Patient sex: F
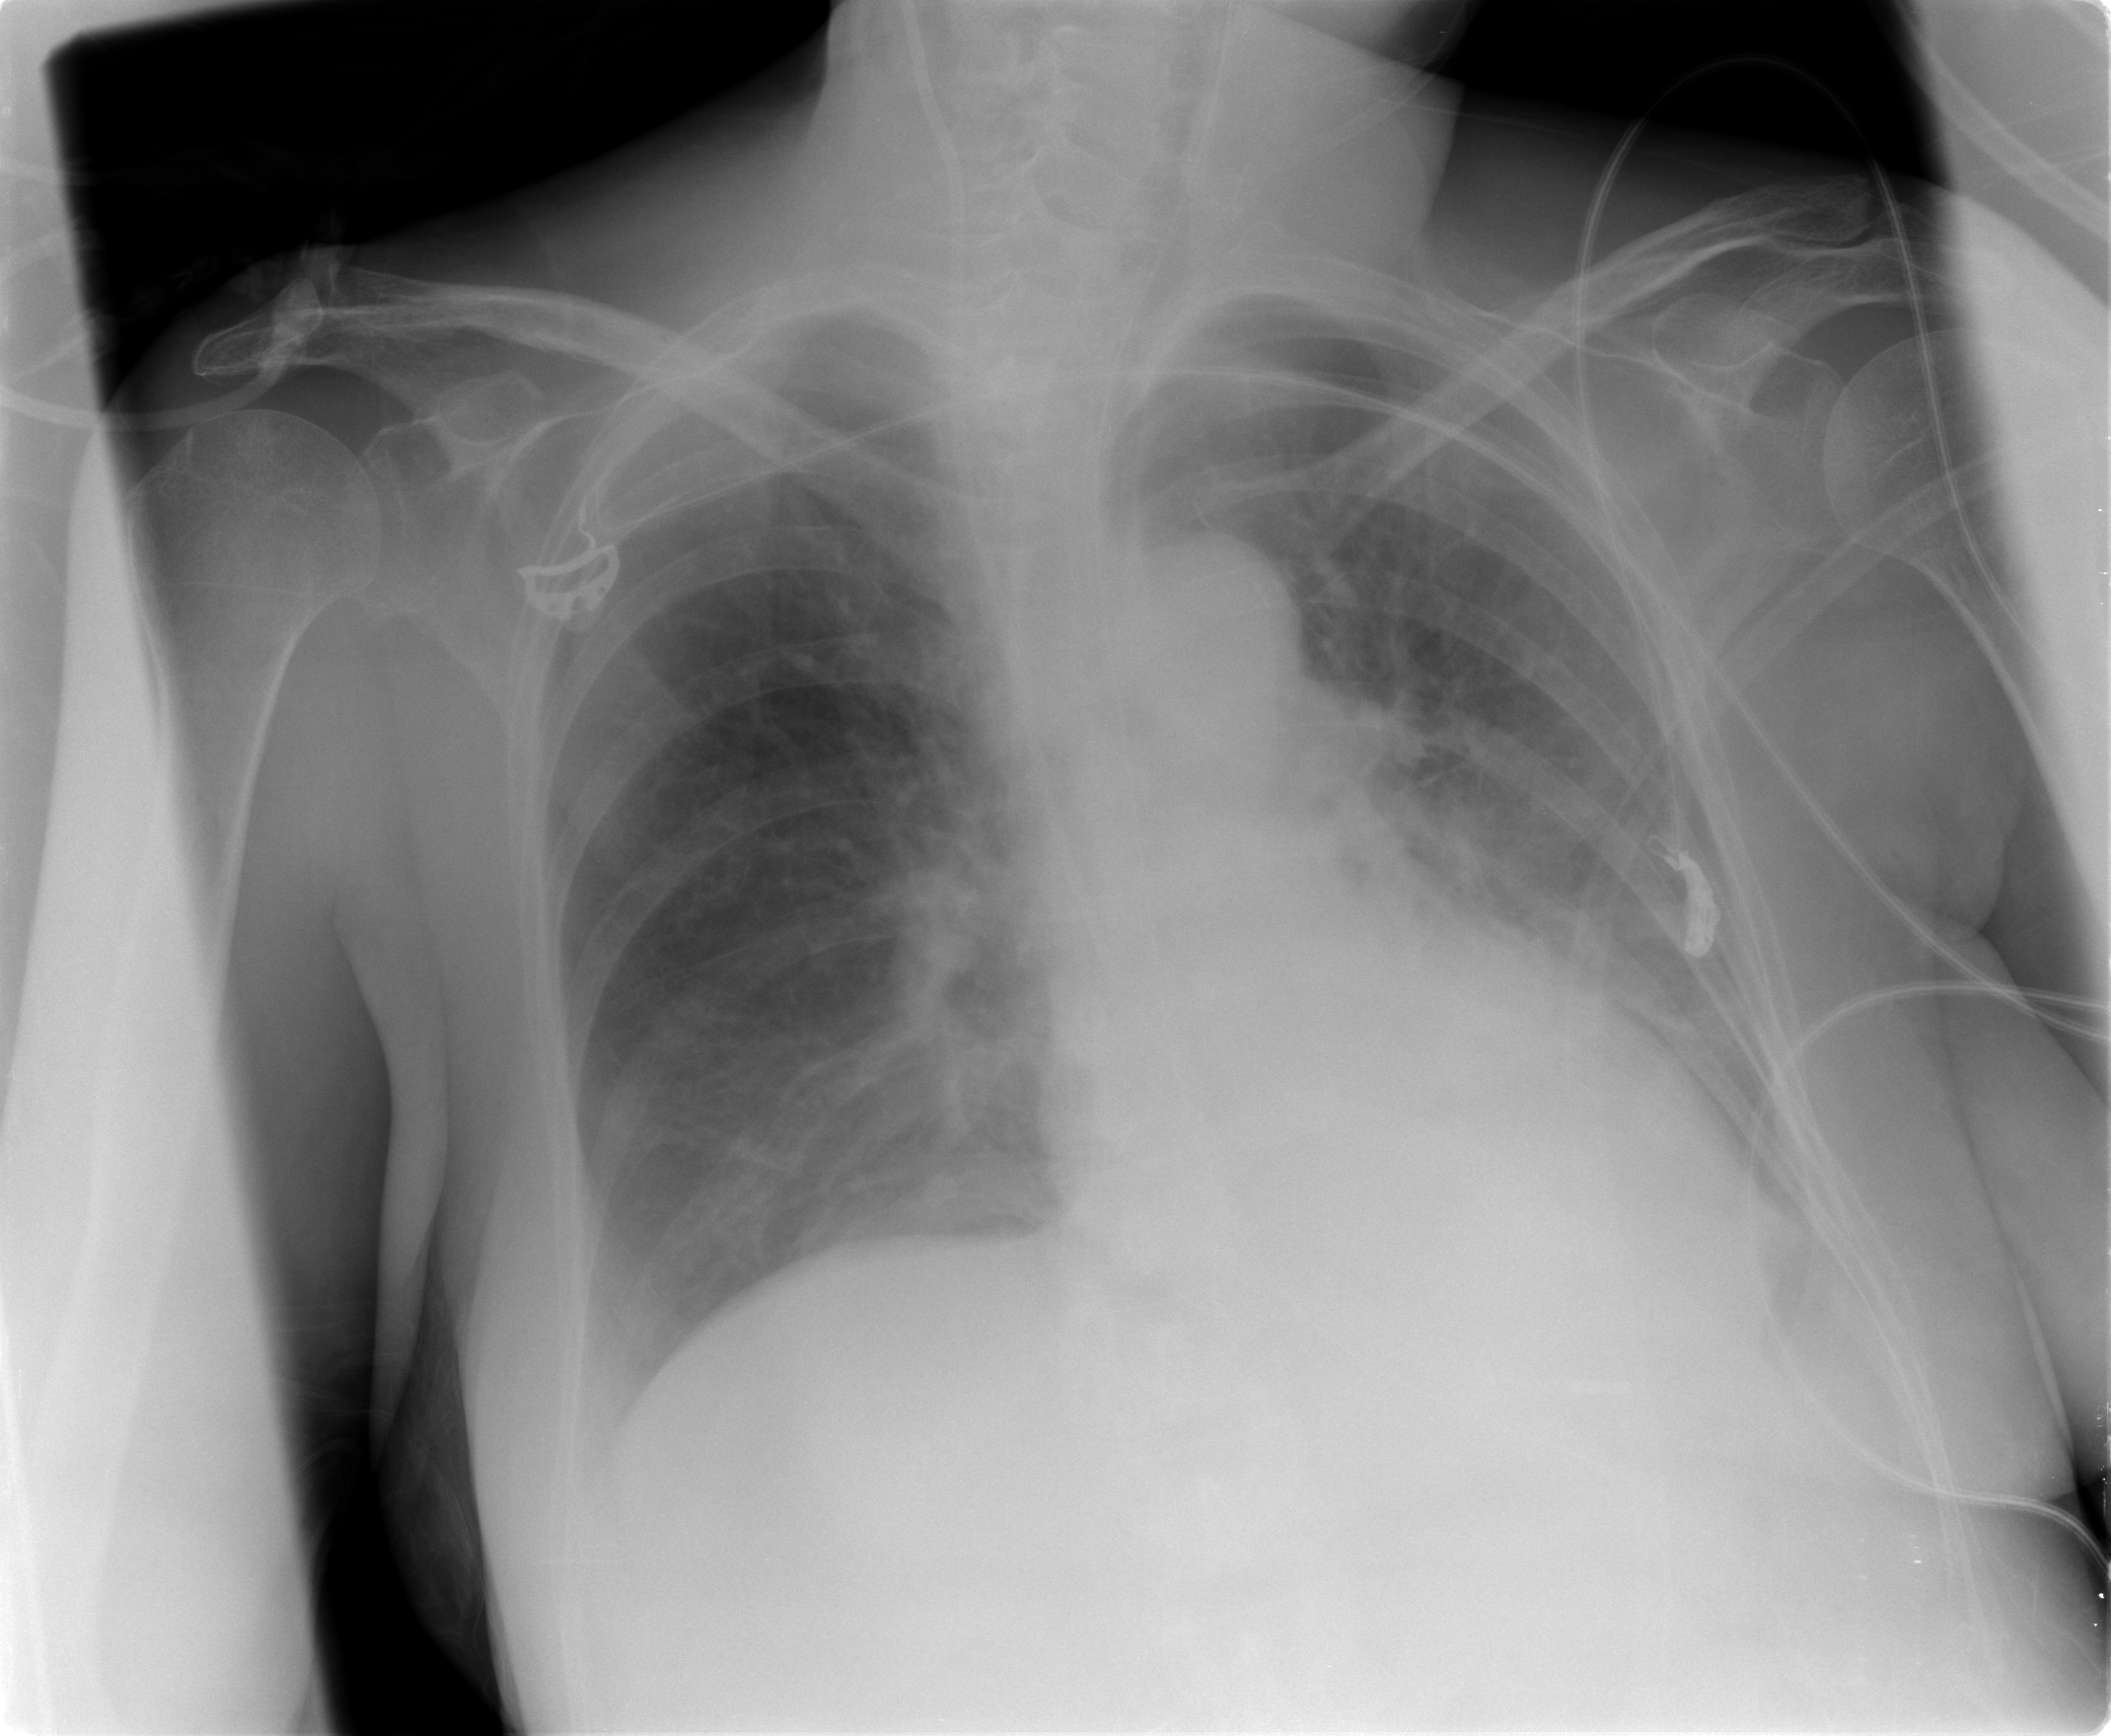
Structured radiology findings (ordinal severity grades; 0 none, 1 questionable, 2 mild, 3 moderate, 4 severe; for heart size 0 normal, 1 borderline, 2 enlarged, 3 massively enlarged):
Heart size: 0
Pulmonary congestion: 2
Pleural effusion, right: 0
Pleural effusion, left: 2
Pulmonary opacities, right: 0
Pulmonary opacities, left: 0
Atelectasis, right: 0
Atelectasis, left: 0